Question: ## How to Use Shell Route with GoRoute in same hierarchy Routes
How do I push from ShellRoute to GoRoute in the same hierarchy as ShellRoute using one of the NavBar buttons?
Currently, the routes of GoRouter have two values: ShellRoute and GoRoute. The Child in ShellRoute represents Home, Discover, and Shop Widget. However, NavBar has one additional fourth button in addition to the three buttons to Widget mentioned above. This button (MY) is for going to the GoRoute mentioned earlier.
As you can see from the code to be attached below, I expected this to show the Login Widget when the 4th button is pressed on ShellRoute as the GoRoute is stacked on the ShellRoute. But in reality, as ShellRoute is removed, GoRoute becomes the top stack, iOS does not have a back button, and Android shuts down the app at BackPress.
There are no examples of this in the official document examples, so I'm lost a lot.
I found a similar exampleten thousand
<URL>
In the example above, GoRoute is dependent on ShellRoute.
I don't want this. I want to make the Login Route accessible from anywhere.
I will attach my code and operation screen below.
I need your help.
When the fourth button is pressed, the GoRoute is stacked on the ShellRoute, and the ShellRoute reappears when the back is pressed
When the fourth button is pressed, ShellRoute is removed, creating a GoRoute and stacking it at the top, and the app ends when you press Back.

'''
Performing hot restart...
Syncing files to device iPhone 12...
Restarted application in 368ms.
flutter: MyTest didPush: _PageBasedMaterialPageRoute<void>(MaterialPage<void>("/", [<'280748962'>], {}), animation: AnimationController#0adb5(⏭️ 1.000; paused; for _PageBasedMaterialPageRoute<void>(/)))
flutter: MyTest didPush: _PageBasedMaterialPageRoute<void>(MaterialPage<void>("/login", [<'621841910'>], {}), animation: AnimationController#4775c(▶️ 0.000; for _PageBasedMaterialPageRoute<void>(/login)))
flutter: MyTest didRemove: _PageBasedMaterialPageRoute<void>(MaterialPage<void>("/shop", [<'280748962'>], {}), animation: AnimationController#0adb5(⏭️ 1.000; paused; for _PageBasedMaterialPageRoute<void>(/)))
'''
Code sample
main.dart
'''
void main() {
runApp(const MyApp());
}
final _rootNavigatorKey = GlobalKey<NavigatorState>();
final _shellNavigatorKey = GlobalKey<NavigatorState>();
final _router = GoRouter(
initialLocation: '/',
navigatorKey: _rootNavigatorKey,
observers: [
GoRouterObserver(),
],
routes: [
ShellRoute(
navigatorKey: _shellNavigatorKey,
builder: (context, state, child) {
return ScaffoldWithNavBar(child: child);
},
routes: [
GoRoute(
path: '/',
builder: (context, state) {
return const Home();
},
),
GoRoute(
path: '/discover',
builder: (context, state) {
return const Discover();
},
),
GoRoute(
path: '/shop',
builder: (context, state) {
return const Shop();
}),
],
),
GoRoute(
path: '/login',
builder: (context, state) {
return const Login();
},
),
],
);
class GoRouterObserver extends NavigatorObserver {
@override
void didPush(Route<dynamic> route, Route<dynamic>? previousRoute) {
print('MyTest didPush: $route');
}
@override
void didPop(Route<dynamic> route, Route<dynamic>? previousRoute) {
print('MyTest didPop: $route');
}
@override
void didRemove(Route<dynamic> route, Route<dynamic>? previousRoute) {
print('MyTest didRemove: $route');
}
@override
void didReplace({Route<dynamic>? newRoute, Route<dynamic>? oldRoute}) {
print('MyTest didReplace: $newRoute');
}
}
class MyApp extends StatelessWidget {
const MyApp({super.key});
// This widget is the root of your application.
@override
Widget build(BuildContext context) {
return MaterialApp.router(
title: 'Platform',
theme: ThemeData(
primarySwatch: Colors.blue,
),
routerConfig: _router,
);
}
}
'''
scaffold_with_nav_bar.dart
'''
import 'package:flutter/material.dart';
import 'package:go_router/go_router.dart';
class ScaffoldWithNavBar extends StatefulWidget {
const ScaffoldWithNavBar({super.key, required this.child});
final Widget child;
@override
State<ScaffoldWithNavBar> createState() => _ScaffoldWithNavBarState();
}
class _ScaffoldWithNavBarState extends State<ScaffoldWithNavBar> {
int _currentIndex = 0;
static const List<MyCustomBottomNavBarItem> tabs = [
MyCustomBottomNavBarItem(
icon: Icon(Icons.home),
activeIcon: Icon(Icons.home),
label: 'HOME',
initialLocation: '/',
),
MyCustomBottomNavBarItem(
icon: Icon(Icons.explore_outlined),
activeIcon: Icon(Icons.explore),
label: 'DISCOVER',
initialLocation: '/discover',
),
MyCustomBottomNavBarItem(
icon: Icon(Icons.storefront_outlined),
activeIcon: Icon(Icons.storefront),
label: 'SHOP',
initialLocation: '/shop',
),
MyCustomBottomNavBarItem(
icon: Icon(Icons.account_circle_outlined),
activeIcon: Icon(Icons.account_circle),
label: 'MY',
initialLocation: '/login',
),
];
@override
Widget build(BuildContext context) {
const labelStyle = TextStyle(fontFamily: 'Roboto');
return Scaffold(
body: SafeArea(child: widget.child),
bottomNavigationBar: BottomNavigationBar(
selectedLabelStyle: labelStyle,
unselectedLabelStyle: labelStyle,
selectedItemColor: const Color(0xFF434343),
selectedFontSize: 12,
unselectedItemColor: const Color(0xFF838383),
showUnselectedLabels: true,
type: BottomNavigationBarType.fixed,
onTap: (int index) {
_goOtherTab(context, index);
},
currentIndex: _currentIndex,
items: tabs,
),
);
}
void _goOtherTab(BuildContext context, int index) {
if (index == _currentIndex) return;
GoRouter router = GoRouter.of(context);
String location = tabs[index].initialLocation;
if (index == 3) {
router.push(location);
}
setState(() {
_currentIndex = index;
router.go(location);
});
}
}
class MyCustomBottomNavBarItem extends BottomNavigationBarItem {
final String initialLocation;
const MyCustomBottomNavBarItem(
{required this.initialLocation,
required Widget icon,
String? label,
Widget? activeIcon})
: super(icon: icon, label: label, activeIcon: activeIcon ?? icon);
}
'''
Logs
'''
info * Avoid 'print' calls in production code * lib/main.dart:62:5 * avoid_print
info * Avoid 'print' calls in production code * lib/main.dart:67:5 * avoid_print
info * Avoid 'print' calls in production code * lib/main.dart:72:5 * avoid_print
info * Avoid 'print' calls in production code * lib/main.dart:77:5 * avoid_print
info * Prefer const with constant constructors * lib/sections/discover/discover.dart:11:16 * prefer_const_constructors
info * Avoid using private types in public APIs * lib/sections/exhibition/detail_exhibition.dart:10:3 * library_private_types_in_public_api
info * Prefer const with constant constructors * lib/sections/exhibition/exhibition.dart:11:16 * prefer_const_constructors
info * Unused import: 'package:knowd_platform/sections/discover/discover.dart' * lib/sections/home/home.dart:2:8 * unused_import
info * Prefer const with constant constructors * lib/sections/home/home.dart:21:15 * prefer_const_constructors
info * Prefer const with constant constructors * lib/sections/login/login.dart:11:16 * prefer_const_constructors
info * Prefer const with constant constructors * lib/sections/login/login_router.dart:8:34 * prefer_const_constructors
info * Prefer const with constant constructors * lib/sections/login/singup.dart:11:16 * prefer_const_constructors
info * Avoid using private types in public APIs * lib/sections/main_tab_bar.dart:12:3 * library_private_types_in_public_api
info * Private field could be final * lib/sections/main_tab_bar.dart:17:16 * prefer_final_fields
info * Prefer const with constant constructors * lib/sections/main_tab_bar.dart:18:5 * prefer_const_constructors
info * Prefer const with constant constructors * lib/sections/main_tab_bar.dart:19:5 * prefer_const_constructors
info * Prefer const with constant constructors * lib/sections/main_tab_bar.dart:20:5 * prefer_const_constructors
info * Prefer const with constant constructors * lib/sections/main_tab_bar.dart:21:5 * prefer_const_constructors
info * Prefer const with constant constructors * lib/sections/main_tab_bar.dart:41:18 * prefer_const_constructors
info * Prefer const literals as parameters of constructors on @immutable classes * lib/sections/main_tab_bar.dart:59:17 * prefer_const_literals_to_create_immutables
info * Prefer const with constant constructors * lib/sections/main_tab_bar.dart:60:13 * prefer_const_constructors
info * Prefer const with constant constructors * lib/sections/main_tab_bar.dart:61:21 * prefer_const_constructors
info * Prefer const with constant constructors * lib/sections/main_tab_bar.dart:64:13 * prefer_const_constructors
info * Prefer const with constant constructors * lib/sections/main_tab_bar.dart:65:21 * prefer_const_constructors
info * Prefer const with constant constructors * lib/sections/main_tab_bar.dart:68:13 * prefer_const_constructors
info * Prefer const with constant constructors * lib/sections/main_tab_bar.dart:69:21 * prefer_const_constructors
info * Prefer const with constant constructors * lib/sections/main_tab_bar.dart:72:13 * prefer_const_constructors
info * Prefer const with constant constructors * lib/sections/main_tab_bar.dart:73:21 * prefer_const_constructors
info * Prefer const with constant constructors * lib/sections/shop.dart:10:16 * prefer_const_constructors
'''
'''
info * Avoid 'print' calls in production code * lib/main.dart:62:5 * avoid_print
info * Avoid 'print' calls in production code * lib/main.dart:67:5 * avoid_print
info * Avoid 'print' calls in production code * lib/main.dart:72:5 * avoid_print
info * Avoid 'print' calls in production code * lib/main.dart:77:5 * avoid_print
info * Prefer const with constant constructors * lib/sections/discover/discover.dart:11:16 * prefer_const_constructors
info * Avoid using private types in public APIs * lib/sections/exhibition/detail_exhibition.dart:10:3 * library_private_types_in_public_api
info * Prefer const with constant constructors * lib/sections/exhibition/exhibition.dart:11:16 * prefer_const_constructors
info * Unused import: 'package:knowd_platform/sections/discover/discover.dart' * lib/sections/home/home.dart:2:8 * unused_import
info * Prefer const with constant constructors * lib/sections/home/home.dart:21:15 * prefer_const_constructors
info * Prefer const with constant constructors * lib/sections/login/login.dart:11:16 * prefer_const_constructors
info * Prefer const with constant constructors * lib/sections/login/login_router.dart:8:34 * prefer_const_constructors
info * Prefer const with constant constructors * lib/sections/login/singup.dart:11:16 * prefer_const_constructors
info * Avoid using private types in public APIs * lib/sections/main_tab_bar.dart:12:3 * library_private_types_in_public_api
info * Private field could be final * lib/sections/main_tab_bar.dart:17:16 * prefer_final_fields
info * Prefer const with constant constructors * lib/sections/main_tab_bar.dart:18:5 * prefer_const_constructors
info * Prefer const with constant constructors * lib/sections/main_tab_bar.dart:19:5 * prefer_const_constructors
info * Prefer const with constant constructors * lib/sections/main_tab_bar.dart:20:5 * prefer_const_constructors
info * Prefer const with constant constructors * lib/sections/main_tab_bar.dart:21:5 * prefer_const_constructors
info * Prefer const with constant constructors * lib/sections/main_tab_bar.dart:41:18 * prefer_const_constructors
info * Prefer const literals as parameters of constructors on @immutable classes * lib/sections/main_tab_bar.dart:59:17 * prefer_const_literals_to_create_immutables
info * Prefer const with constant constructors * lib/sections/main_tab_bar.dart:60:13 * prefer_const_constructors
info * Prefer const with constant constructors * lib/sections/main_tab_bar.dart:61:21 * prefer_const_constructors
info * Prefer const with constant constructors * lib/sections/main_tab_bar.dart:64:13 * prefer_const_constructors
info * Prefer const with constant constructors * lib/sections/main_tab_bar.dart:65:21 * prefer_const_constructors
info * Prefer const with constant constructors * lib/sections/main_tab_bar.dart:68:13 * prefer_const_constructors
info * Prefer const with constant constructors * lib/sections/main_tab_bar.dart:69:21 * prefer_const_constructors
info * Prefer const with constant constructors * lib/sections/main_tab_bar.dart:72:13 * prefer_const_constructors
info * Prefer const with constant constructors * lib/sections/main_tab_bar.dart:73:21 * prefer_const_constructors
info * Prefer const with constant constructors * lib/sections/shop.dart:10:16 * prefer_const_constructors
'''
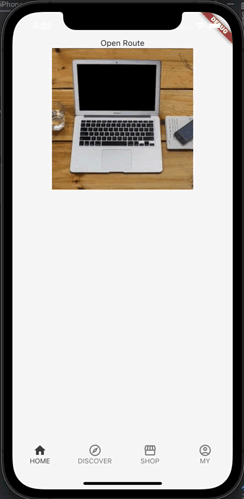
Answer: Things to consider while using 'context.go()' from 'ShellRoute' to 'GoRoute'
1. Specify parentNavigatorKey prop in each GoRoute If page is child of ShellRoute : parentNavigatorKey:_shellNavigatorKey If page is child of MainRoute : parentNavigatorKey:_rootNavigatorKey
2. Use context.go() to replace page , context.push() to push page to stack
'''
final _parentKey = GlobalKey<NavigatorState>();
final _shellKey = GlobalKey<NavigatorState>();
|_ GoRoute
|_ parentNavigatorKey = _parentKey Specify key here
|_ ShellRoute
|_ GoRoute // Needs Bottom Navigation
|_ parentNavigatorKey = _shellKey
|_ GoRoute // Needs Bottom Navigation
|_ parentNavigatorKey = _shellKey
|_ GoRoute // Full Screen which doesn't need Bottom Navigation
|_parentNavigatorKey = _parentKey
'''
---
1. Not specifying parentNavigatorKey
2. For backButton to be visible you have to have appBar inside Scaffold.
3. This code if (index == 3) {
router.push(location);
}
setState(() {
_currentIndex = index;
router.go(location);
});
}
1. Visible BackButton
2. Navigate Back to ShellRoute
3. Persist the Navigation menu on clicking back button
4. Fixed weird transition between routes when using navbar
'''
final _rootNavigatorKey = GlobalKey<NavigatorState>();
final _shellNavigatorKey = GlobalKey<NavigatorState>();
final router = GoRouter(
initialLocation: '/',
navigatorKey: _rootNavigatorKey,
routes: [
ShellRoute(
navigatorKey: _shellNavigatorKey,
pageBuilder: (context, state, child) {
print(state.location);
return NoTransitionPage(
child: ScaffoldWithNavBar(
location: state.location,
child: child,
));
},
routes: [
GoRoute(
path: '/',
parentNavigatorKey: _shellNavigatorKey,
pageBuilder: (context, state) {
return const NoTransitionPage(
child: Scaffold(
body: Center(child: Text("Home")),
),
);
},
),
GoRoute(
path: '/discover',
parentNavigatorKey: _shellNavigatorKey,
pageBuilder: (context, state) {
return const NoTransitionPage(
child: Scaffold(
body: Center(child: Text("Discover")),
),
);
},
),
GoRoute(
parentNavigatorKey: _shellNavigatorKey,
path: '/shop',
pageBuilder: (context, state) {
return const NoTransitionPage(
child: Scaffold(
body: Center(child: Text("Shop")),
),
);
}),
],
),
GoRoute(
parentNavigatorKey: _rootNavigatorKey,
path: '/login',
pageBuilder: (context, state) {
return NoTransitionPage(
key: UniqueKey(),
child: Scaffold(
appBar: AppBar(),
body: const Center(
child: Text("Login"),
),
),
);
},
),
],
);
'''
'''
class ScaffoldWithNavBar extends StatefulWidget {
String location;
ScaffoldWithNavBar({super.key, required this.child, required this.location});
final Widget child;
@override
State<ScaffoldWithNavBar> createState() => _ScaffoldWithNavBarState();
}
class _ScaffoldWithNavBarState extends State<ScaffoldWithNavBar> {
int _currentIndex = 0;
static const List<MyCustomBottomNavBarItem> tabs = [
MyCustomBottomNavBarItem(
icon: Icon(Icons.home),
activeIcon: Icon(Icons.home),
label: 'HOME',
initialLocation: '/',
),
MyCustomBottomNavBarItem(
icon: Icon(Icons.explore_outlined),
activeIcon: Icon(Icons.explore),
label: 'DISCOVER',
initialLocation: '/discover',
),
MyCustomBottomNavBarItem(
icon: Icon(Icons.storefront_outlined),
activeIcon: Icon(Icons.storefront),
label: 'SHOP',
initialLocation: '/shop',
),
MyCustomBottomNavBarItem(
icon: Icon(Icons.account_circle_outlined),
activeIcon: Icon(Icons.account_circle),
label: 'MY',
initialLocation: '/login',
),
];
@override
Widget build(BuildContext context) {
const labelStyle = TextStyle(fontFamily: 'Roboto');
return Scaffold(
body: SafeArea(child: widget.child),
bottomNavigationBar: BottomNavigationBar(
selectedLabelStyle: labelStyle,
unselectedLabelStyle: labelStyle,
selectedItemColor: const Color(0xFF434343),
selectedFontSize: 12,
unselectedItemColor: const Color(0xFF838383),
showUnselectedLabels: true,
type: BottomNavigationBarType.fixed,
onTap: (int index) {
_goOtherTab(context, index);
},
currentIndex: widget.location == '/'
? 0
: widget.location == '/discover'
? 1
: widget.location == '/shop'
? 2
: 3,
items: tabs,
),
);
}
void _goOtherTab(BuildContext context, int index) {
if (index == _currentIndex) return;
GoRouter router = GoRouter.of(context);
String location = tabs[index].initialLocation;
setState(() {
_currentIndex = index;
});
if (index == 3) {
context.push('/login');
} else {
router.go(location);
}
}
}
class MyCustomBottomNavBarItem extends BottomNavigationBarItem {
final String initialLocation;
const MyCustomBottomNavBarItem(
{required this.initialLocation,
required Widget icon,
String? label,
Widget? activeIcon})
: super(icon: icon, label: label, activeIcon: activeIcon ?? icon);
}
'''
<URL>
<URL>